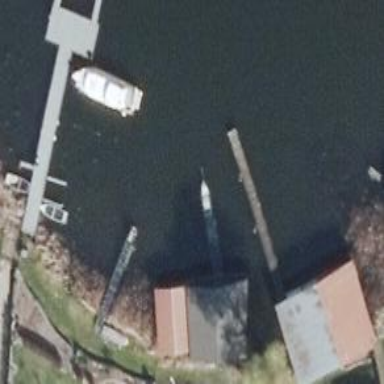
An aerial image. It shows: Man-made pier.